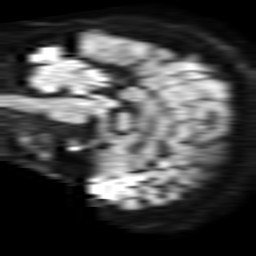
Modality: TRACE
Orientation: sagittal
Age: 61
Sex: female
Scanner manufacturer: philips
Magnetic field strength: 1.5 T
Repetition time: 3.393 s
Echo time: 0.06922 s